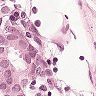
Metastatic tissue present: yes